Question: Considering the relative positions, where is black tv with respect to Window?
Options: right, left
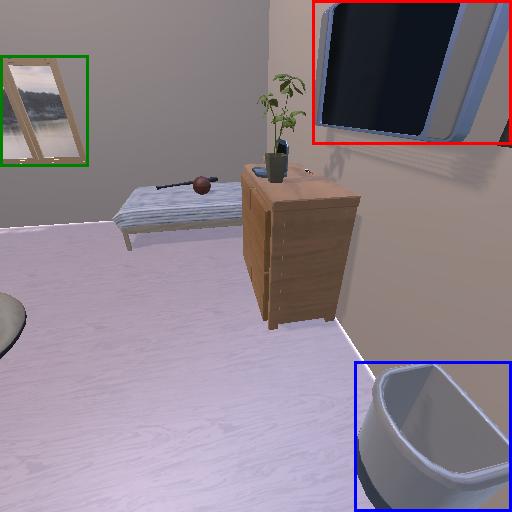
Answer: right